Question: I am having trouble sorting child nodes of a treeview in my winforms program. My treeview is populated by some XML files and it uses an internal text inside the xml files as Text property of nodes (So I think I cant sort them before adding them to the tree view, or if it is possible, since the xml files are big in size I dont want to waste the process). A populated treeview in my program looks like this:

As you can guess I want child nodes to sort like (I dont want HBM\D10 to come after HBM\D1) rather I want:
'''
HBM\D1
HBM\D2
HBM\D3
etc...
'''
I have already tried treeView1.Sort() and also adding beginUpdate and endUpdate but I had no suceess :(
I am using .NET 4, any tips would be appriciated
'''
class NodeSorter : IComparer
{
public int Compare(object x, object y)
{
TreeNode tx = (TreeNode)x;
TreeNode ty = (TreeNode)y;
if (tx.Text.Length < ty.Text.Length)
{
return -1;
}
if (tx.Text.Length > ty.Text.Length)
{
return 1;
}
return 0;
}
}
'''
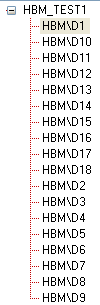
Answer: You need to create a custom comparer and assign it to the 'TreeViewNodeSorter' property:
'''
public class NodeSorter : System.Collections.IComparer
{
public int Compare(object x, object y)
{
TreeNode tx = (TreeNode)x;
TreeNode ty = (TreeNode)y;
// Your sorting logic here... return -1 if tx < ty, 1 if tx > ty, 0 otherwise
...
}
}
...
treeView.TreeViewNodeSorter = new NodeSorter();
treeView.Sort();
'''